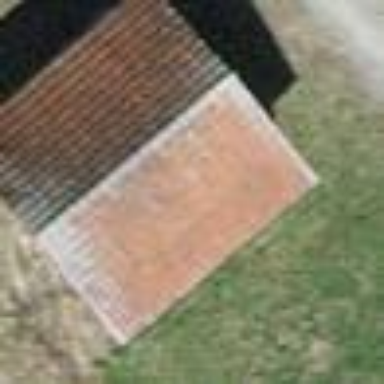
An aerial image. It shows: Shed.